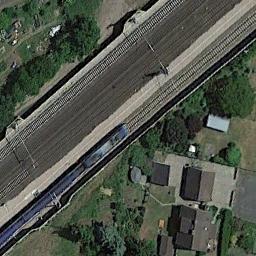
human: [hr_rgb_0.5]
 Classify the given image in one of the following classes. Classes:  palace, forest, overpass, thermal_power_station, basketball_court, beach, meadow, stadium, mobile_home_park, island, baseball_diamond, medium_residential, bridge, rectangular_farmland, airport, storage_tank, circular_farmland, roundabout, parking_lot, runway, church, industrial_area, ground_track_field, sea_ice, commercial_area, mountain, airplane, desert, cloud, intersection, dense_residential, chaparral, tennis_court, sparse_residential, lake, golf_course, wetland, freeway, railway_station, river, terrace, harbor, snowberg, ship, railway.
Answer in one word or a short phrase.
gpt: railway